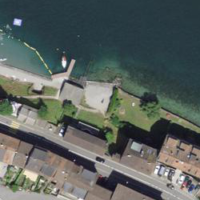
EUNIS habitat code: 14
Species observed at this site:
Chroicocephalus ridibundus
Phalacrocorax carbo
Corvus corone
Larus michahellis
Podiceps cristatus
Dactylorhiza majalis
Anas platyrhynchos
Sempervivum montanum
Hirundo rustica
Traunsteinera globosa
Passer domesticus
Delichon urbicum